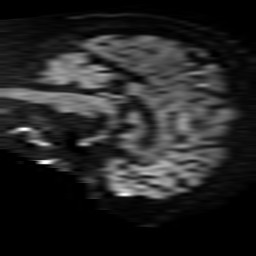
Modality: TRACE
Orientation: sagittal
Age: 38
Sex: male
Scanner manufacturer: philips
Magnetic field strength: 1.5 T
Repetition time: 3.844 s
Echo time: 0.09719 s